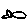
Label: fish